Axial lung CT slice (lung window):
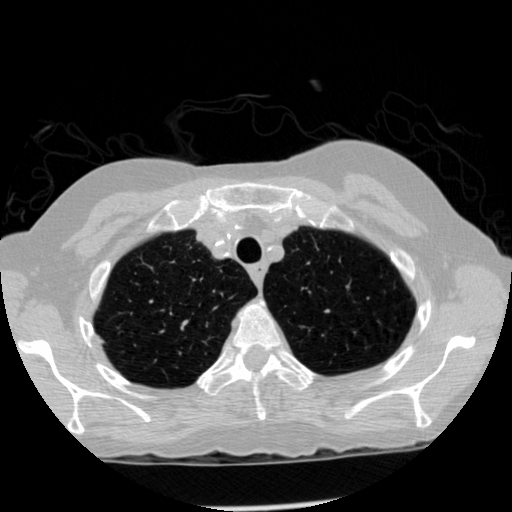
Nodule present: no